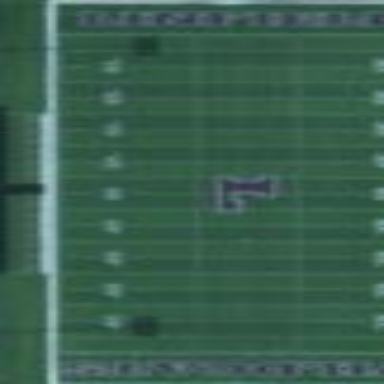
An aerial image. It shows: American football pitch with artificial turf.